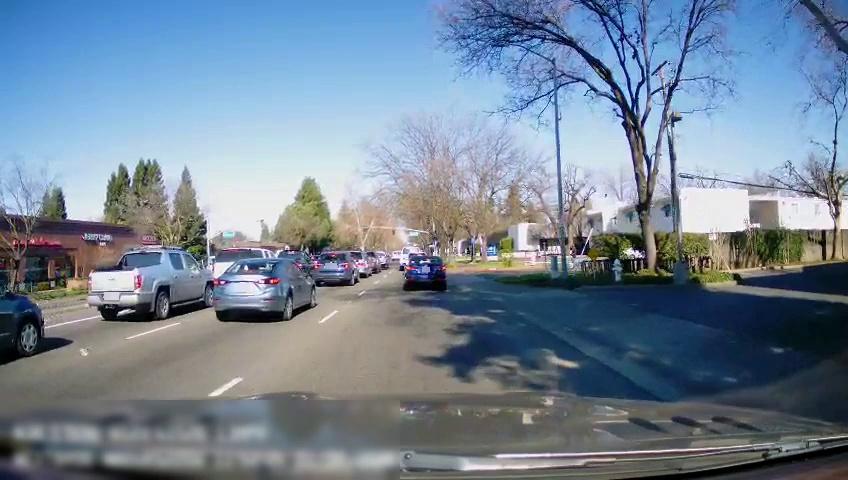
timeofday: Day
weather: Sunny
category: Drivable Space
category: Vehicles | Car
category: Vehicles | Car
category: Vehicles | Car
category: Vehicles | SUV
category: Vehicles | Car
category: Vehicles | Car
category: Vehicles | Car
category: Vehicles | Car
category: Vehicles | Truck
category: Vehicles | SUV
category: Vehicles | Truck
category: Vehicles | Car
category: Lanes | Current Lane
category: Lanes | Alternate Lane
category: Lanes | Alternate Lane